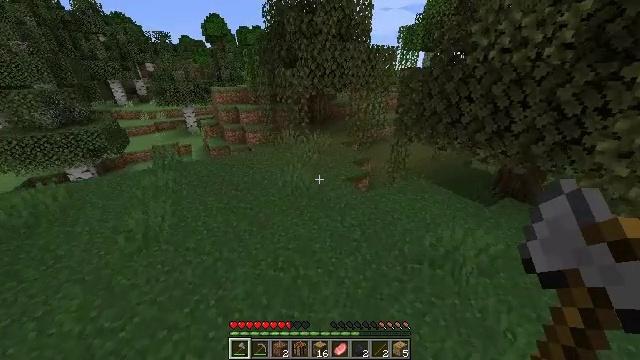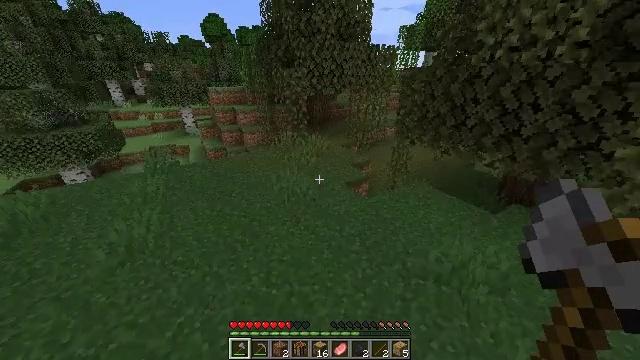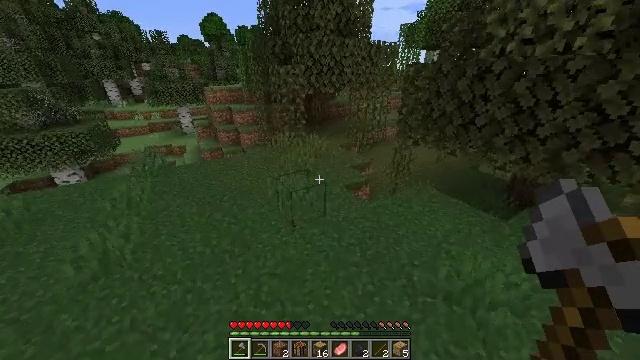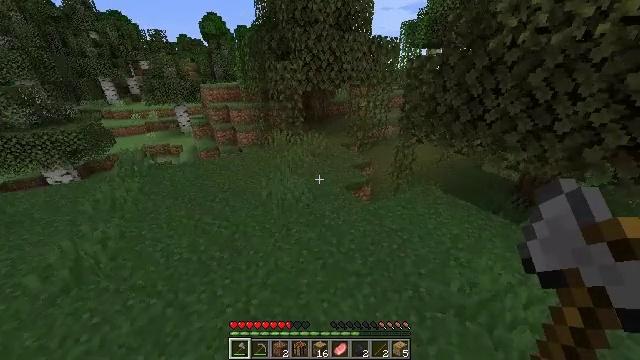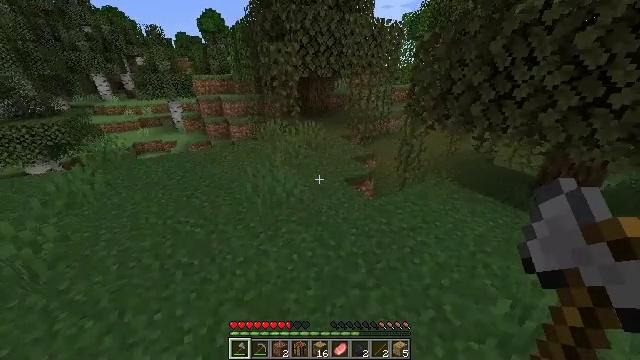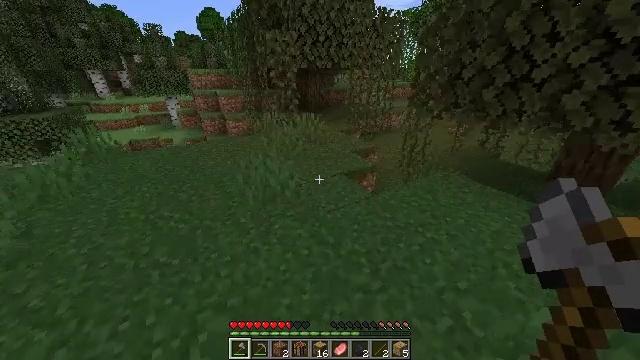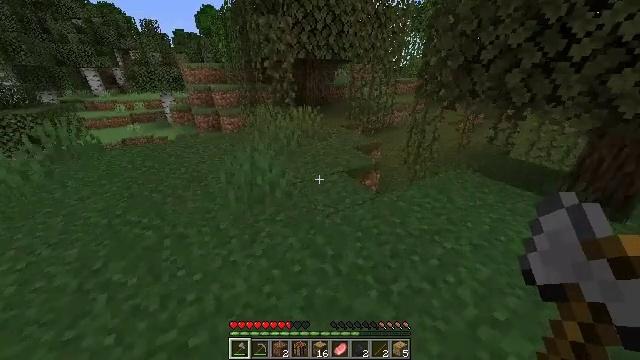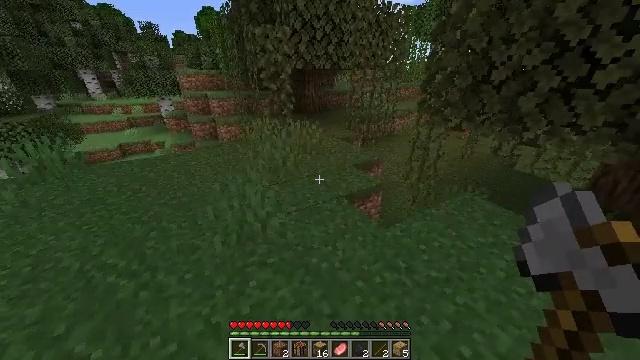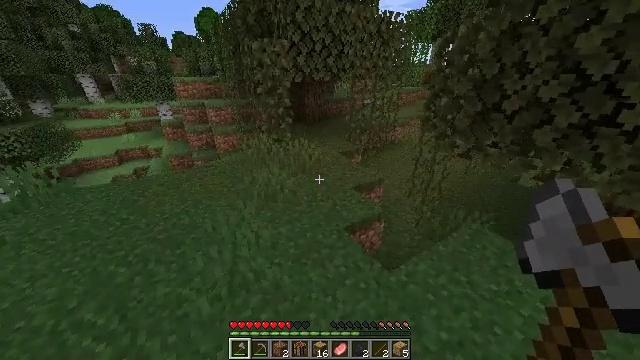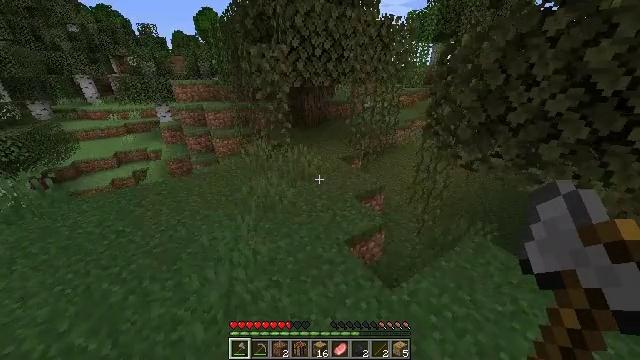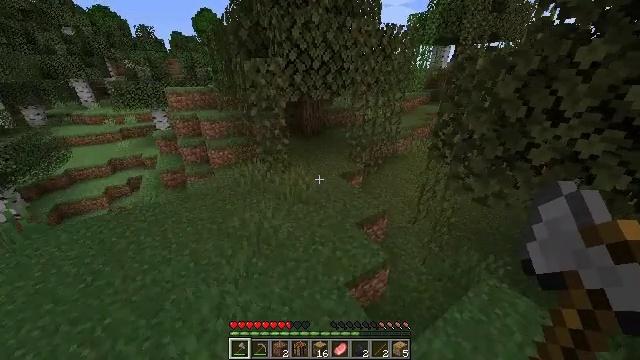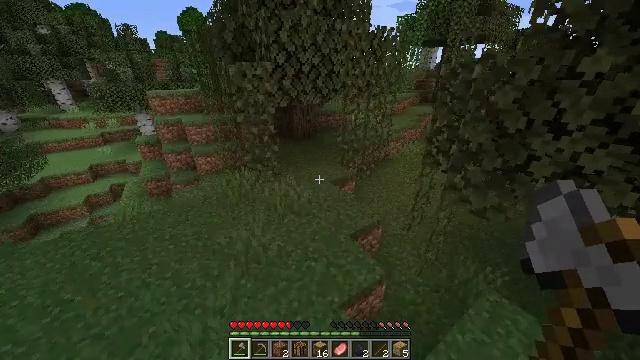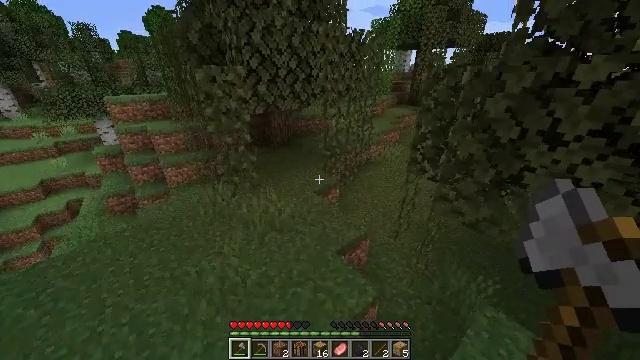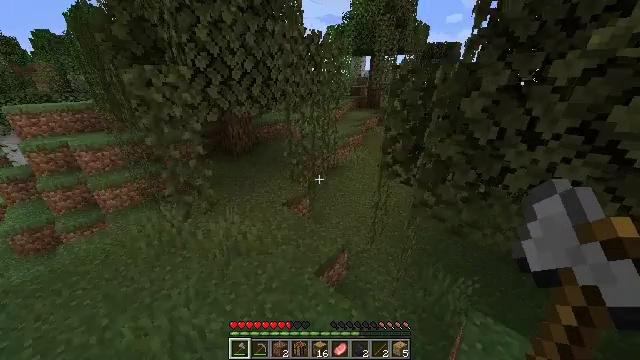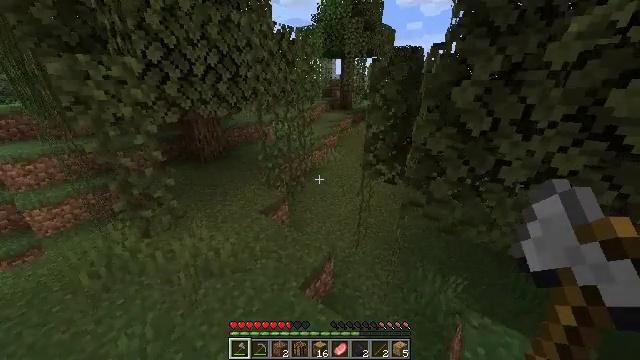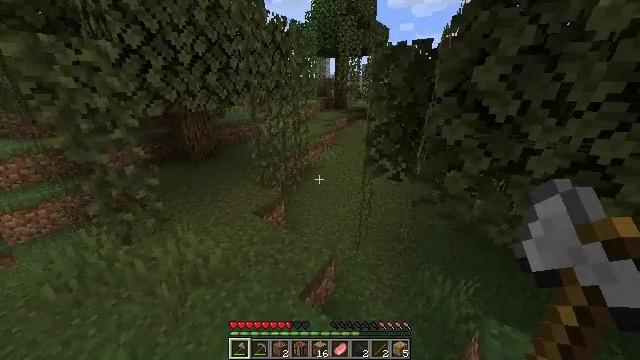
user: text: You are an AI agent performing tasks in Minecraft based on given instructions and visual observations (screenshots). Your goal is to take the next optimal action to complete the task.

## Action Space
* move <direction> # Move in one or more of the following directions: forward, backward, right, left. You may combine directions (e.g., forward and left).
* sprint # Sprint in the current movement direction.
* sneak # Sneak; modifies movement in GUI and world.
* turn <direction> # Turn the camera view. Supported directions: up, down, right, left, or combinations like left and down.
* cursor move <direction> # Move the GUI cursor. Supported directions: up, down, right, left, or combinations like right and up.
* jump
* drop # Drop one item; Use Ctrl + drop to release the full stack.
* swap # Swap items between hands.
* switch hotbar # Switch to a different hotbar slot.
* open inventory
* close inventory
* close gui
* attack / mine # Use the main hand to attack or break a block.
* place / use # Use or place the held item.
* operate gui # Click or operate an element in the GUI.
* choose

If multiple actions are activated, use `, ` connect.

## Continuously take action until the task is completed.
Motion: motion action
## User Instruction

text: Gather lily pads while exploring.
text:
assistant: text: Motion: move forward, jump
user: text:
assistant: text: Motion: move forward, jump
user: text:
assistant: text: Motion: move forward, jump
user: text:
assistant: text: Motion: move forward, jump
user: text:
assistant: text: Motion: move forward, jump
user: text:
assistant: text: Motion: move forward, jump
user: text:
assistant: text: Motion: move forward, jump
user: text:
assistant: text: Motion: move forward, jump
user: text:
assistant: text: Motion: move forward, jump
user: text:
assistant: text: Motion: move forward, jump
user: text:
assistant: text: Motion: move forward, turn right, jump
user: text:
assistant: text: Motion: move forward, turn right, jump
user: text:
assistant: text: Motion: move forward, turn right and up, jump
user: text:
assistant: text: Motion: move forward, turn right, jump
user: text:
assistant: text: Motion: move forward, turn right, jump
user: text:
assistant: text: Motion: move forward, turn right, jump
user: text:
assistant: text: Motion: move forward, turn right, jump
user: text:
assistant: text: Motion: move forward, turn right, jump
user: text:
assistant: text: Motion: move forward, turn right, jump
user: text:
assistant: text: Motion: move forward, turn right, jump
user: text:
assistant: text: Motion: move forward, jump
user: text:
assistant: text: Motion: move forward, jump
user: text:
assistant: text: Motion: move forward, jump
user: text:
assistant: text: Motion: move forward, jump
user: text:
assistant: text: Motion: move forward, jump
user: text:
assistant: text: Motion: move forward, jump
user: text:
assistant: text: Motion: move forward, jump
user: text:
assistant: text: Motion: move forward, jump
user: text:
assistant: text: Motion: move forward, jump
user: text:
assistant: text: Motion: move forward, jump